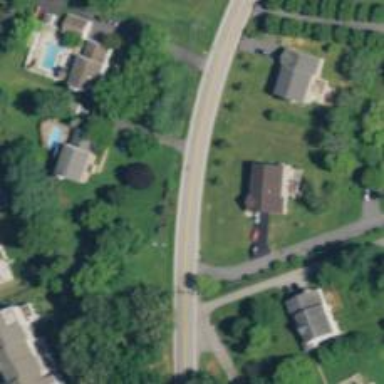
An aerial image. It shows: Residential road.